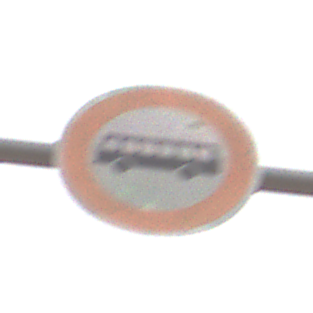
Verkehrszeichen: VerbotKraftomnibusse
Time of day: MorningAfternoon
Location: Outdoor (Nature)
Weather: Overcast
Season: NotSpecified
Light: Natural